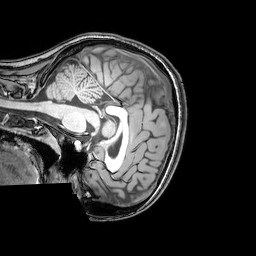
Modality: T1w
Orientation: sagittal
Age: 23
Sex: female
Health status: healthy
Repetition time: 0.081 s
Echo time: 0.037 s